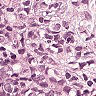
Metastatic tissue present: yes